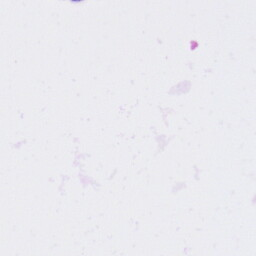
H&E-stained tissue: Ovarian